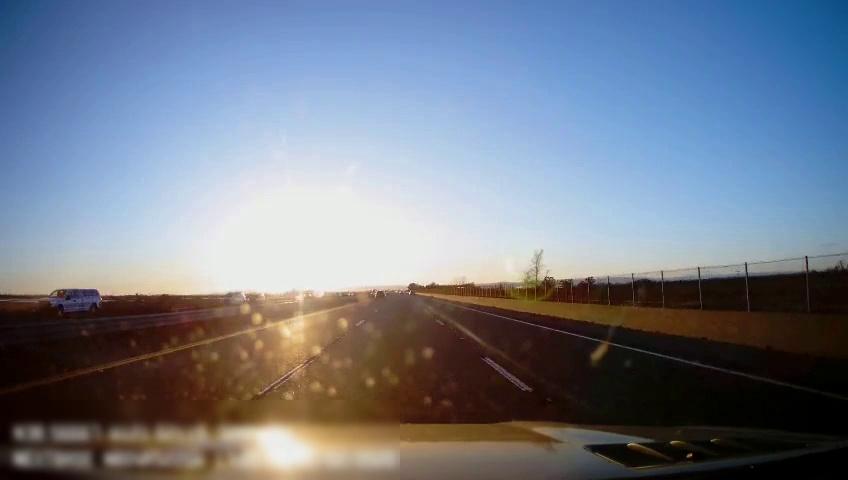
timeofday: Day
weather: Sunny
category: Drivable Space
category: Vehicles | SUV
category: Vehicles | Car
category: Vehicles | SUV
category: Vehicles | SUV
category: Lanes | Alternate Lane
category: Lanes | Current Lane
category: Lanes | Current Lane
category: Lanes | Alternate Lane